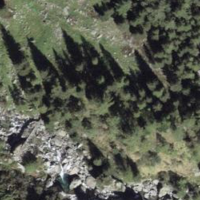
EUNIS habitat code: 23
Species observed at this site:
Alnus alnobetula